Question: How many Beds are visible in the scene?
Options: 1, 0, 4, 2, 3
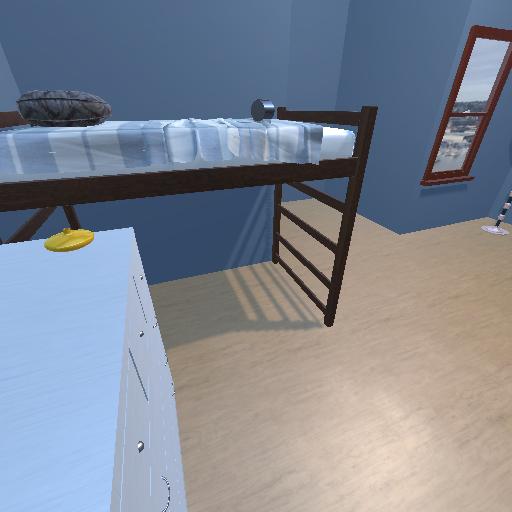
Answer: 1